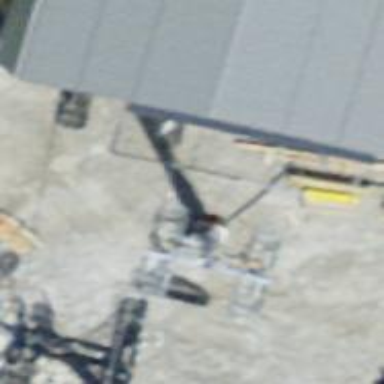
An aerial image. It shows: Pylon used for aerialway.